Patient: sex M, age 85
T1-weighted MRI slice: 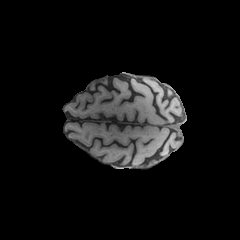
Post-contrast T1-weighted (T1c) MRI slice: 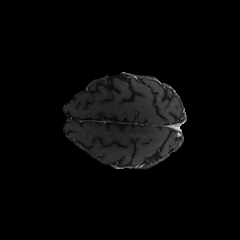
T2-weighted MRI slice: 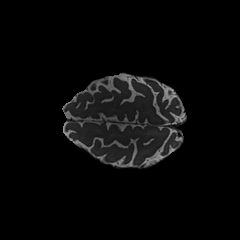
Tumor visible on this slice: yes
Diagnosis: Glioblastoma, IDH-wildtype
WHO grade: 4